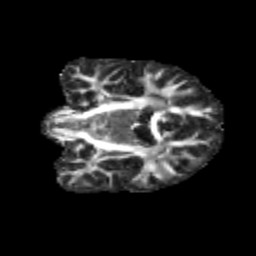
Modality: FA
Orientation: coronal
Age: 13
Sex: male
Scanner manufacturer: siemens
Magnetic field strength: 3 T
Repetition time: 3.8 s
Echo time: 0.07 s